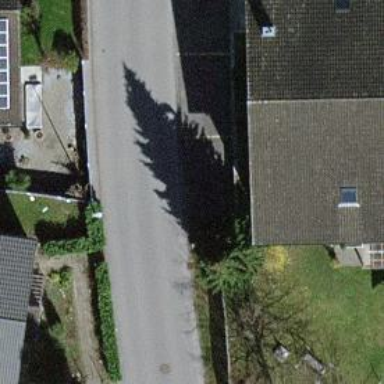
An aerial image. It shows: Asphalt road in residential area.